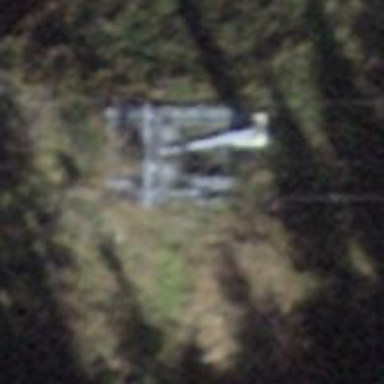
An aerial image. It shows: Pylon for aerialway.